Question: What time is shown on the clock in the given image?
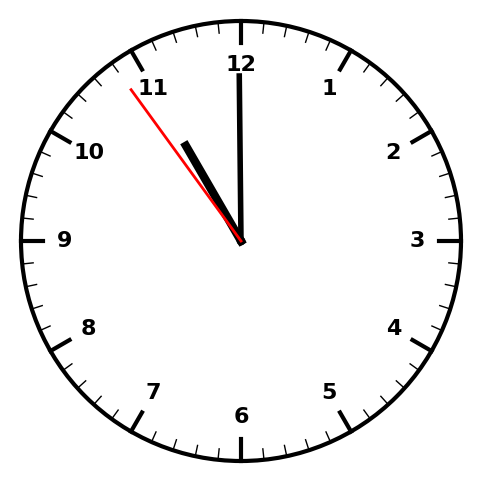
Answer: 10:59:54